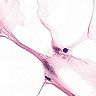
Metastatic tissue present: no